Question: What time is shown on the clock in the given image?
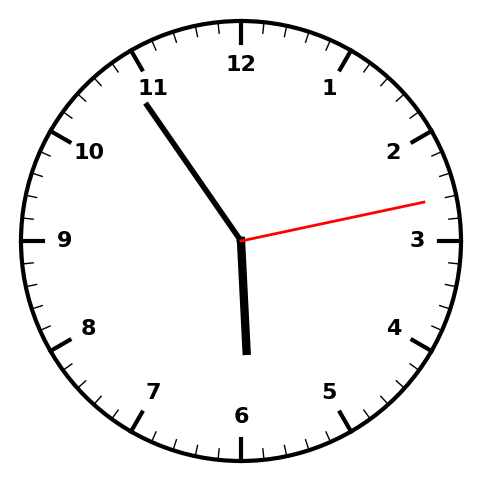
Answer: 05:54:13